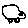
Label: car